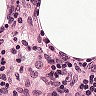
Metastatic tissue present: no